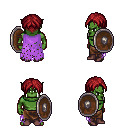
a pixel art fantasy rpg character, male body template, orc, green skin, maroon tattered cape, robe skirt, brunette parted hairstyle, maroon shoes, shield, four views (front, back, left, right), 2x2 character sprite sheet, small pixel art, hard edges, no anti-aliasing